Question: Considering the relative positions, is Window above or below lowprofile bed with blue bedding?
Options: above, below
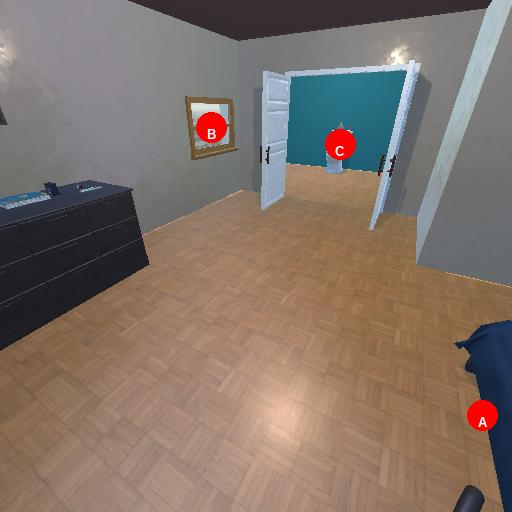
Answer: above